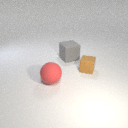
small brown rubber cube behind large red rubber sphere